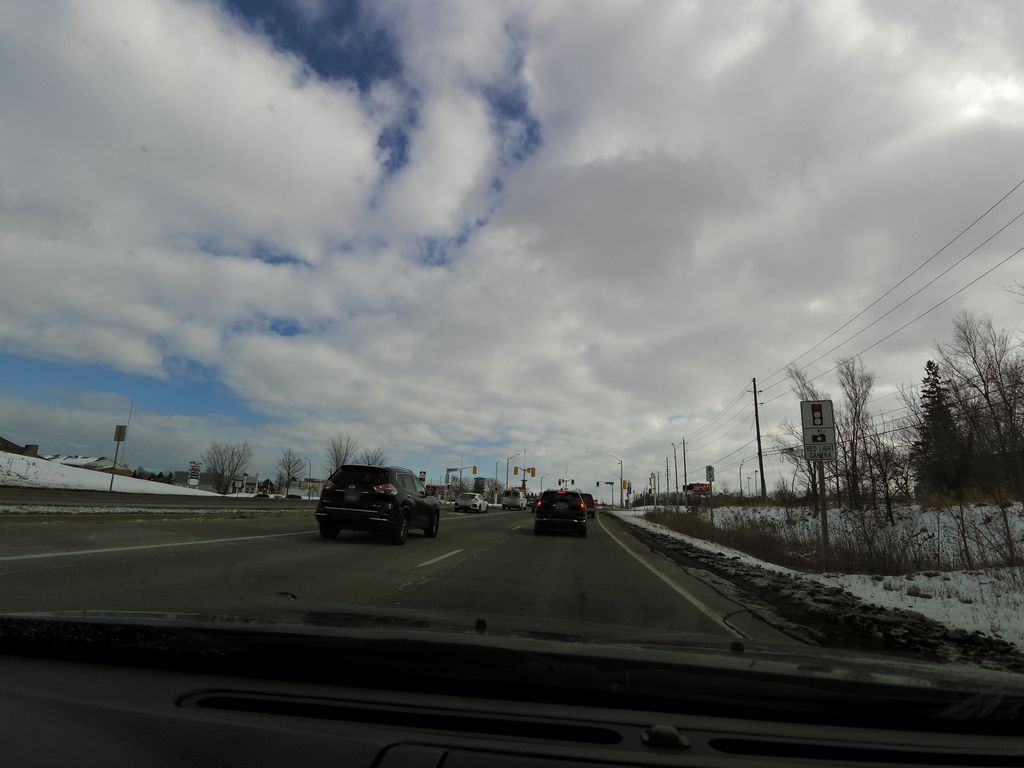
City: hamilton